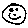
Label: smiley face